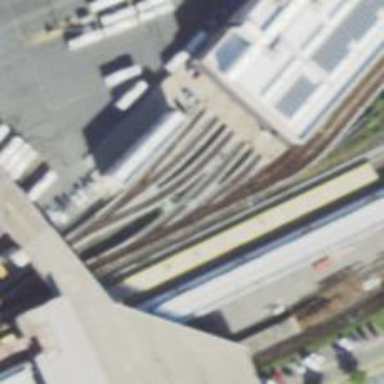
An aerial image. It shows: Electrified rail service yard.